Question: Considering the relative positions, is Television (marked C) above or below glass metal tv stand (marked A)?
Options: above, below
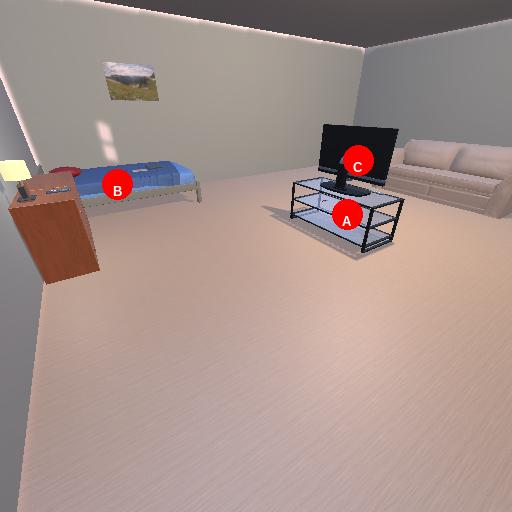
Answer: above